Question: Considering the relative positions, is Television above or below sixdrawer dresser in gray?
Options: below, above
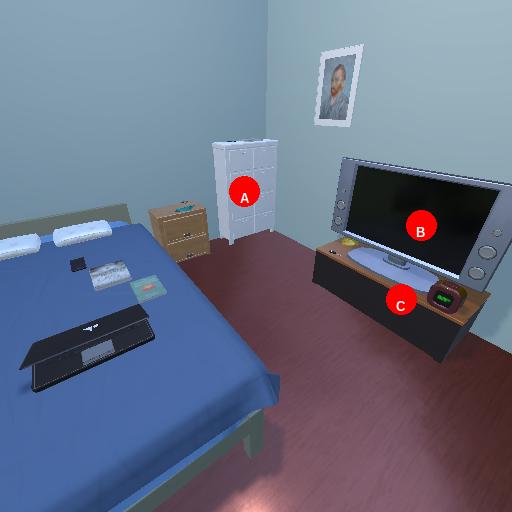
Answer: below